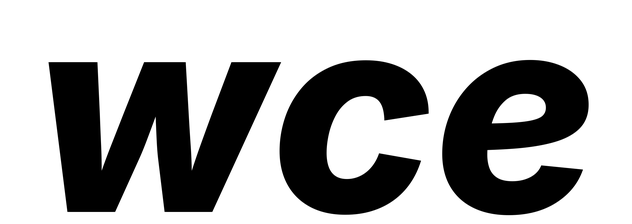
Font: Inter-Italic_ExtraBold_Italic